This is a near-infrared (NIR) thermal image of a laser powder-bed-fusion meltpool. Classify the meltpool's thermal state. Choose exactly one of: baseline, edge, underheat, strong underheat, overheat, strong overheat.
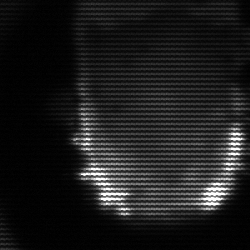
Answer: baseline